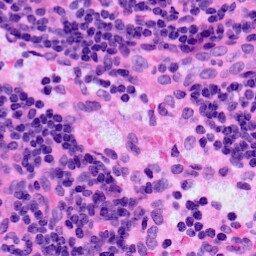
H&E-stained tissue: LymphNode